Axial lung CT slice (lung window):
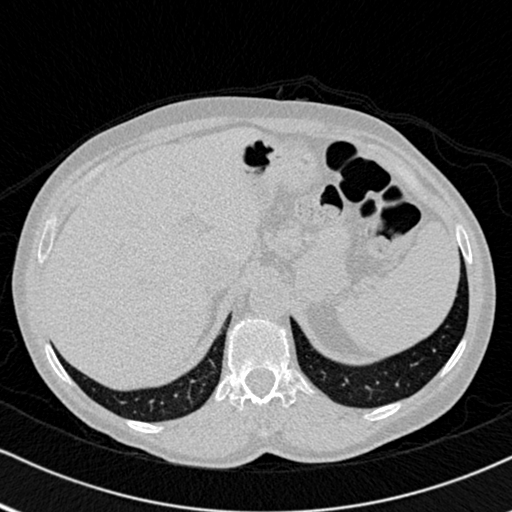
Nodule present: no